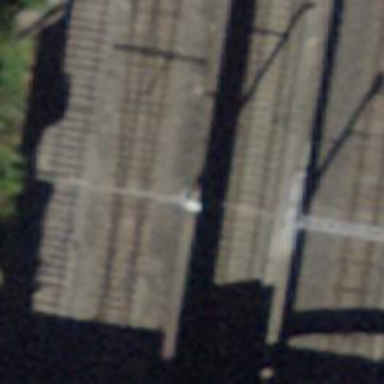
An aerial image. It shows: Railway track with contact line for electrification.